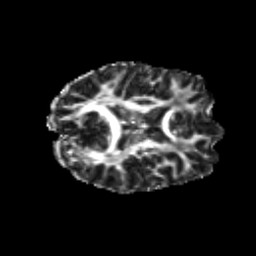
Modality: FA
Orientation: axial
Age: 21
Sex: male
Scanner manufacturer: siemens
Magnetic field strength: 3 T
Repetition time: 3.5 s
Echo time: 0.104 s